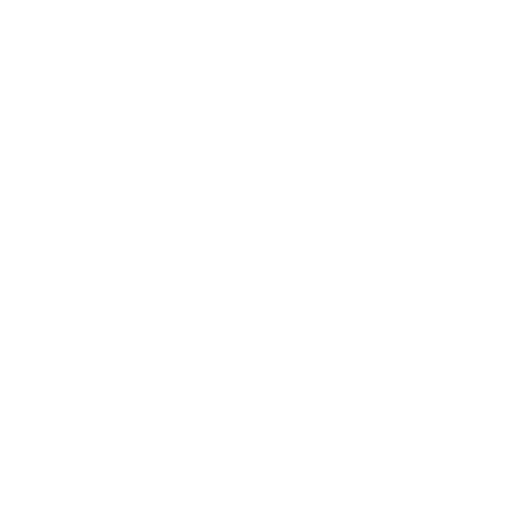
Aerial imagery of cape in Alaska named Lime Point containing only unknown